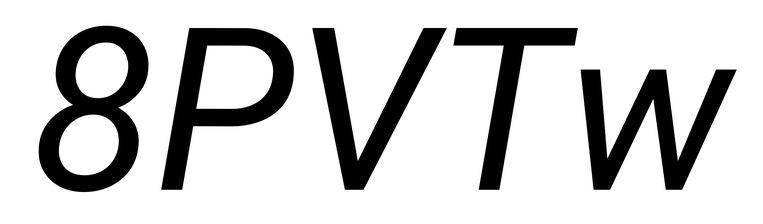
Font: Roboto-Italic_Italic